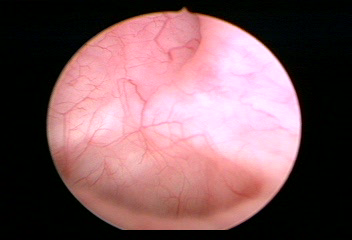
Modality: WLC
Class: Normal mucosa
Bladder cancer association: No